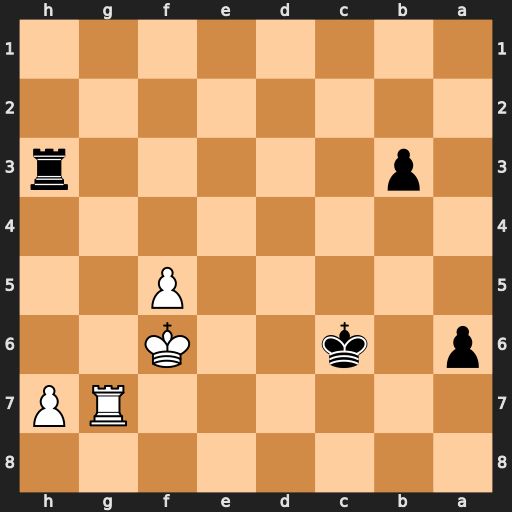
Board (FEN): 8/6RP/p1k2K2/5P2/8/1p5r/8/8
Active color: b
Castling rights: -
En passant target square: -
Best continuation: b2 Rg1 Rxh7